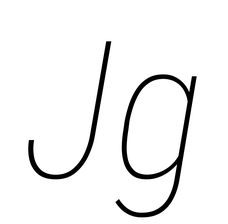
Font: Roboto-Italic_Condensed_Thin_Italic